Question: When I run an app from Eclipse and the Android Device Chooser comes up, some devices start with the Debug column set to 'Yes'. This allows you to debug an app on the device without setting 'debuggable' in the manifest to 'true'. Does anyone know how to change this on the phone? I'd love to be able to set this Debug attribute set to Yes for any given phone. Any way including rooting and installing a particular ROM is a welcome suggestion if it works. Just to pre-empt it, Settings > Applications > Development and enable USB debugging is not the answer.
The only other question I found related was this: <URL>, but there weren't any good answers to this there.

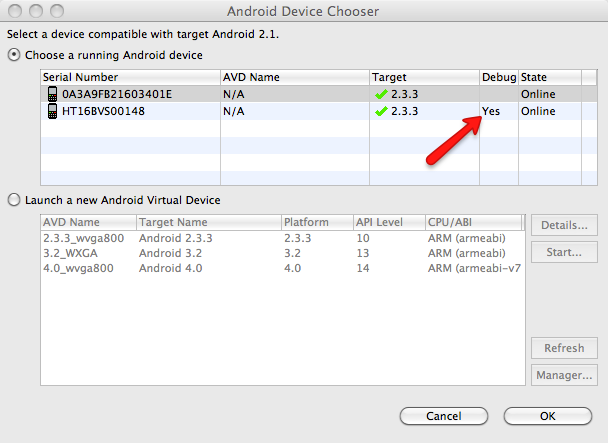
Answer: While I haven't been able to pin it down with definitive evidence, it seems this is due to the ROM being signed with test keys. While forums like XDA abound in mentions of test keys in relation to getting root, and you can find on StackOverflow <URL>, I have as of yet been unable to find any information on what signing with test keys does. As far as I can tell though, this is one of those things.